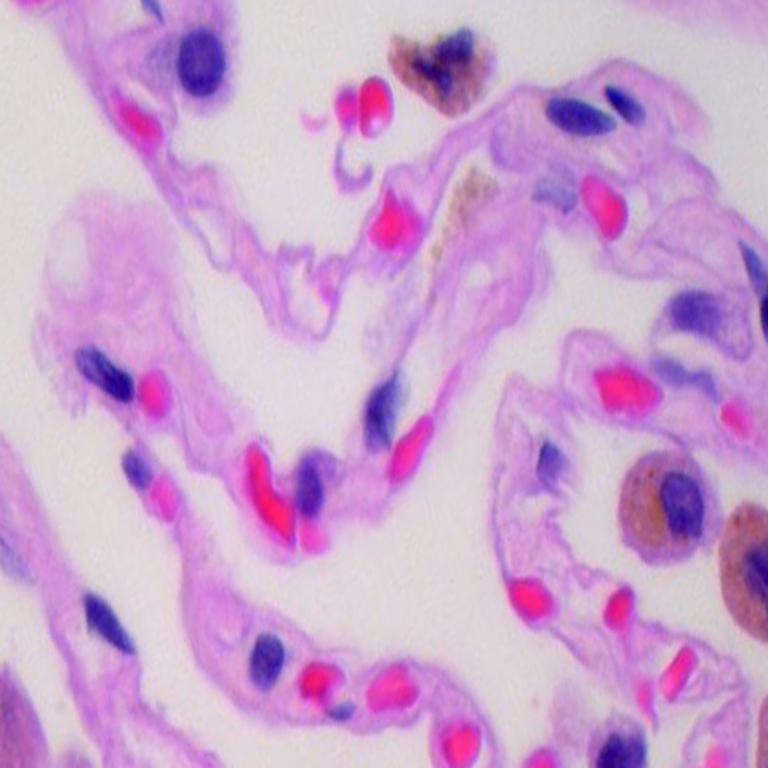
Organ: lung
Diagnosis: benign